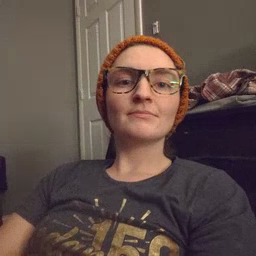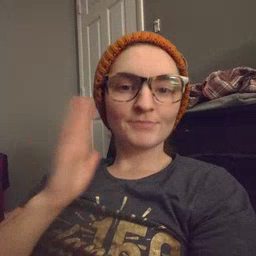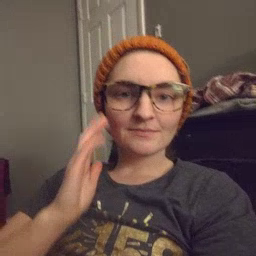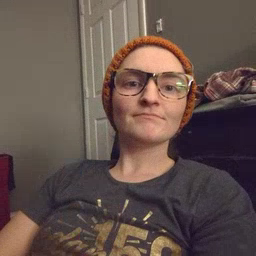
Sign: bed